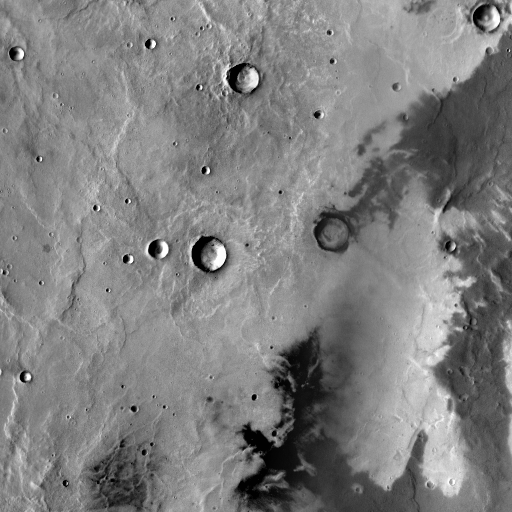
Crater classes present: Background, Other, Layered, Buried